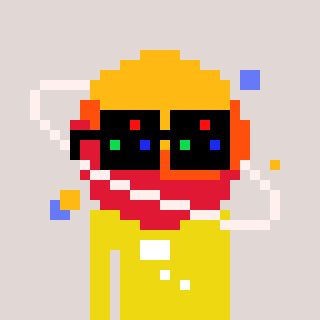
a pixel art character with square black sunglasses, a saturn-shaped head and a yellow-colored body on a warm background